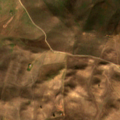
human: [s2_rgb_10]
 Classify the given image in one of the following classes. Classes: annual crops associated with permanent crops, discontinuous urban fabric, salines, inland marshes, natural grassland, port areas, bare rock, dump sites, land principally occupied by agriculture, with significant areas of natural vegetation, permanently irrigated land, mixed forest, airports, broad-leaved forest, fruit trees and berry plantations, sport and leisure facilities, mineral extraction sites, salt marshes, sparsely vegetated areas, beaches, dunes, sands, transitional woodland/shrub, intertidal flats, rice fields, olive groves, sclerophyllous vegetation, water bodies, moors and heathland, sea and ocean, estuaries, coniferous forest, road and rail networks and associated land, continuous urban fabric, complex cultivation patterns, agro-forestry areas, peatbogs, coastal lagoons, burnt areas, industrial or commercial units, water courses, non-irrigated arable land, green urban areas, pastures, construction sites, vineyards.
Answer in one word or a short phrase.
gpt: non-irrigated arable land, pastures